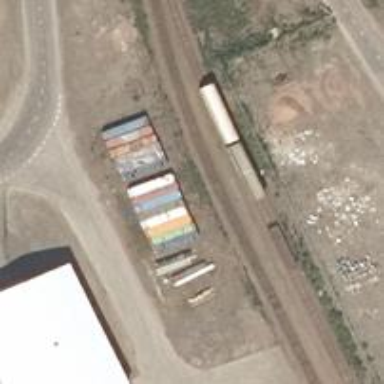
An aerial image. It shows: Railway yard in service.